Question: > Hi I am working on soft keyboard.I am when I am accessing my service
class from my simple activity class. is shown below,

> In above image .I am getting this exception when I am calling InputServiceMethod class
from activity class.For this I used the ,
'''
Intent intent = new Intent(v.getContext(),SoftKeyboard.class);
startService(intent);
finish();
'''
> My as shown below,
'''
<manifest xmlns:android="http://schemas.android.com/apk/res/android"
package="com.example.android.softkeyboard"
android:installLocation="preferExternal">
<uses-permission android:name="android.permission.VIBRATE" />
<!-- <permission android:name="android.permission.BIND_INPUT_SERVICE" -->
<!-- android:exported="true"></permission> -->
<application android:label="@string/ime_name">
<service
android:name="com.example.android.softkeyboard.SoftKeyboard"
android:permission="android.permission.BIND_INPUT_METHOD"
android:exported="true">
<intent-filter>
<action android:name="android.view.InputMethod" />
</intent-filter>
<meta-data
android:name="android.view.im"
android:resource="@xml/method" />
</service>
<activity
android:name="com.configuration.Configuration"
android:label="@string/title_activity_configuration" >
</activity>
</application>
'''
I don't understand as even if I give it is throwing exception.
How to fix it? Thanks
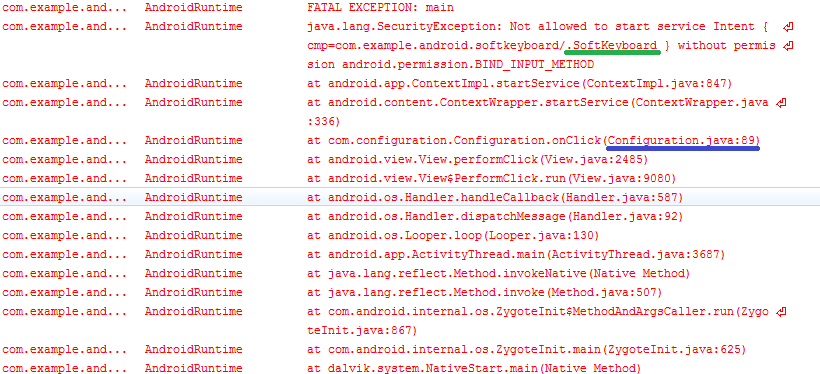
Answer: It looks like you are binding service to action 'android.view.InputMethod' while it is protected by permission 'android.permission.BIND_INPUT_METHOD' which is used to ensure that only the system can bind to it by its protection level. So According to Android you can only define the keyboard handling service but can't call it explicitly, it will be called automatically by system whenever a input method is required. So there are two ways to solve it:
1. Let it be called by system, don't call it explicit, or
2. Sign your application with system's signature you are running on, which makes your application platform dependent. (Not advised if your building generic application).
Hope you understand the situation.